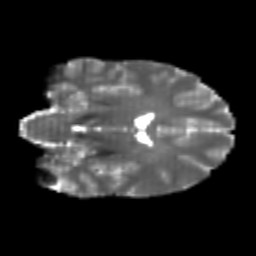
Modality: T2w
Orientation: coronal
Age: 21
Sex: male
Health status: healthy
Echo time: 0.074 s